Question: I found <URL> on using HighCharts with , very useful but I couldn't find a related API letting me only specify a part of data in the table.
For example, in the case above (I added 2 cols to make it more easy to describe), what should I do if I only want to use HighCharts to display the data in a range (in the red dotted range)
Is there some parameter like 'datarange:{[0,0,4,4]}' or even sometimes I only want to take care of some more complicated ranges (in the second image)

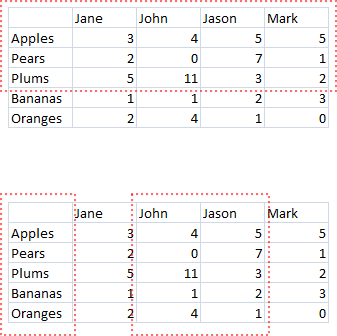
Answer: According to documentation:
'''
* table : String|HTMLElement
* A HTML table or the id of such to be parsed as input data. Related options ara startRow,
* endRow, startColumn and endColumn to delimit what part of the table is used.
'''
You can use startColumn/endColumn but data range is unforutnaltey not supported. You can request your suggestion in userVoice <URL> system
<URL>